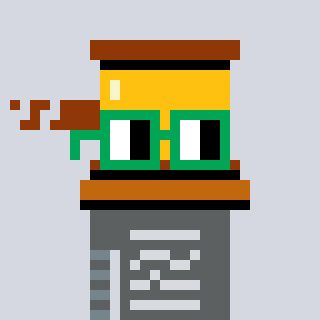
a pixel art character with square green glasses, a gavel-shaped head and a computerblue-colored body on a cool background